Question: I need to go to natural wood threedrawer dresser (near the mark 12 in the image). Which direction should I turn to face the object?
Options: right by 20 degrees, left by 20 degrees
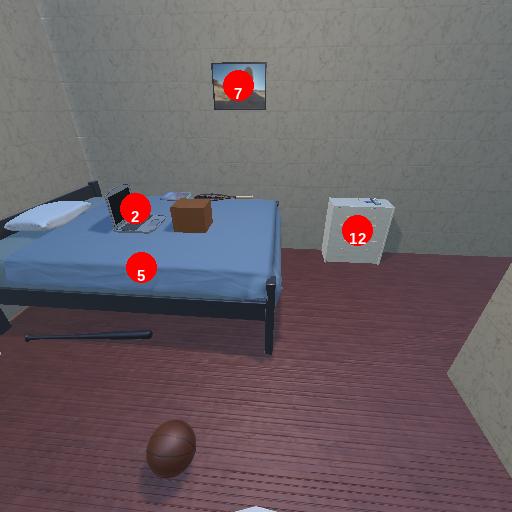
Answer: right by 20 degrees